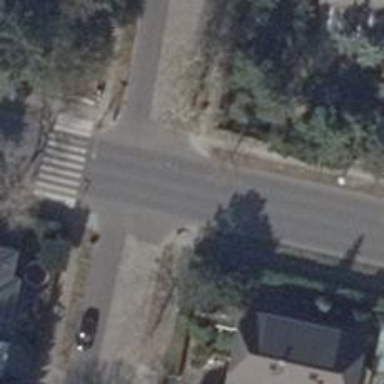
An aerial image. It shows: Asphalt footpath with unmarked crossing.